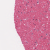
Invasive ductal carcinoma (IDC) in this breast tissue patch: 0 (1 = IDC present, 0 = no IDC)